Interaction volume radius: 5 \u00c5
Interaction volume height: 30 \u00c5
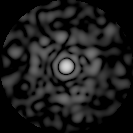
Disorder parameter: 0.7857